Interaction volume radius: 5 \u00c5
Interaction volume height: 10 \u00c5
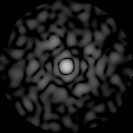
Disorder parameter: 0.8628